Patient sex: M
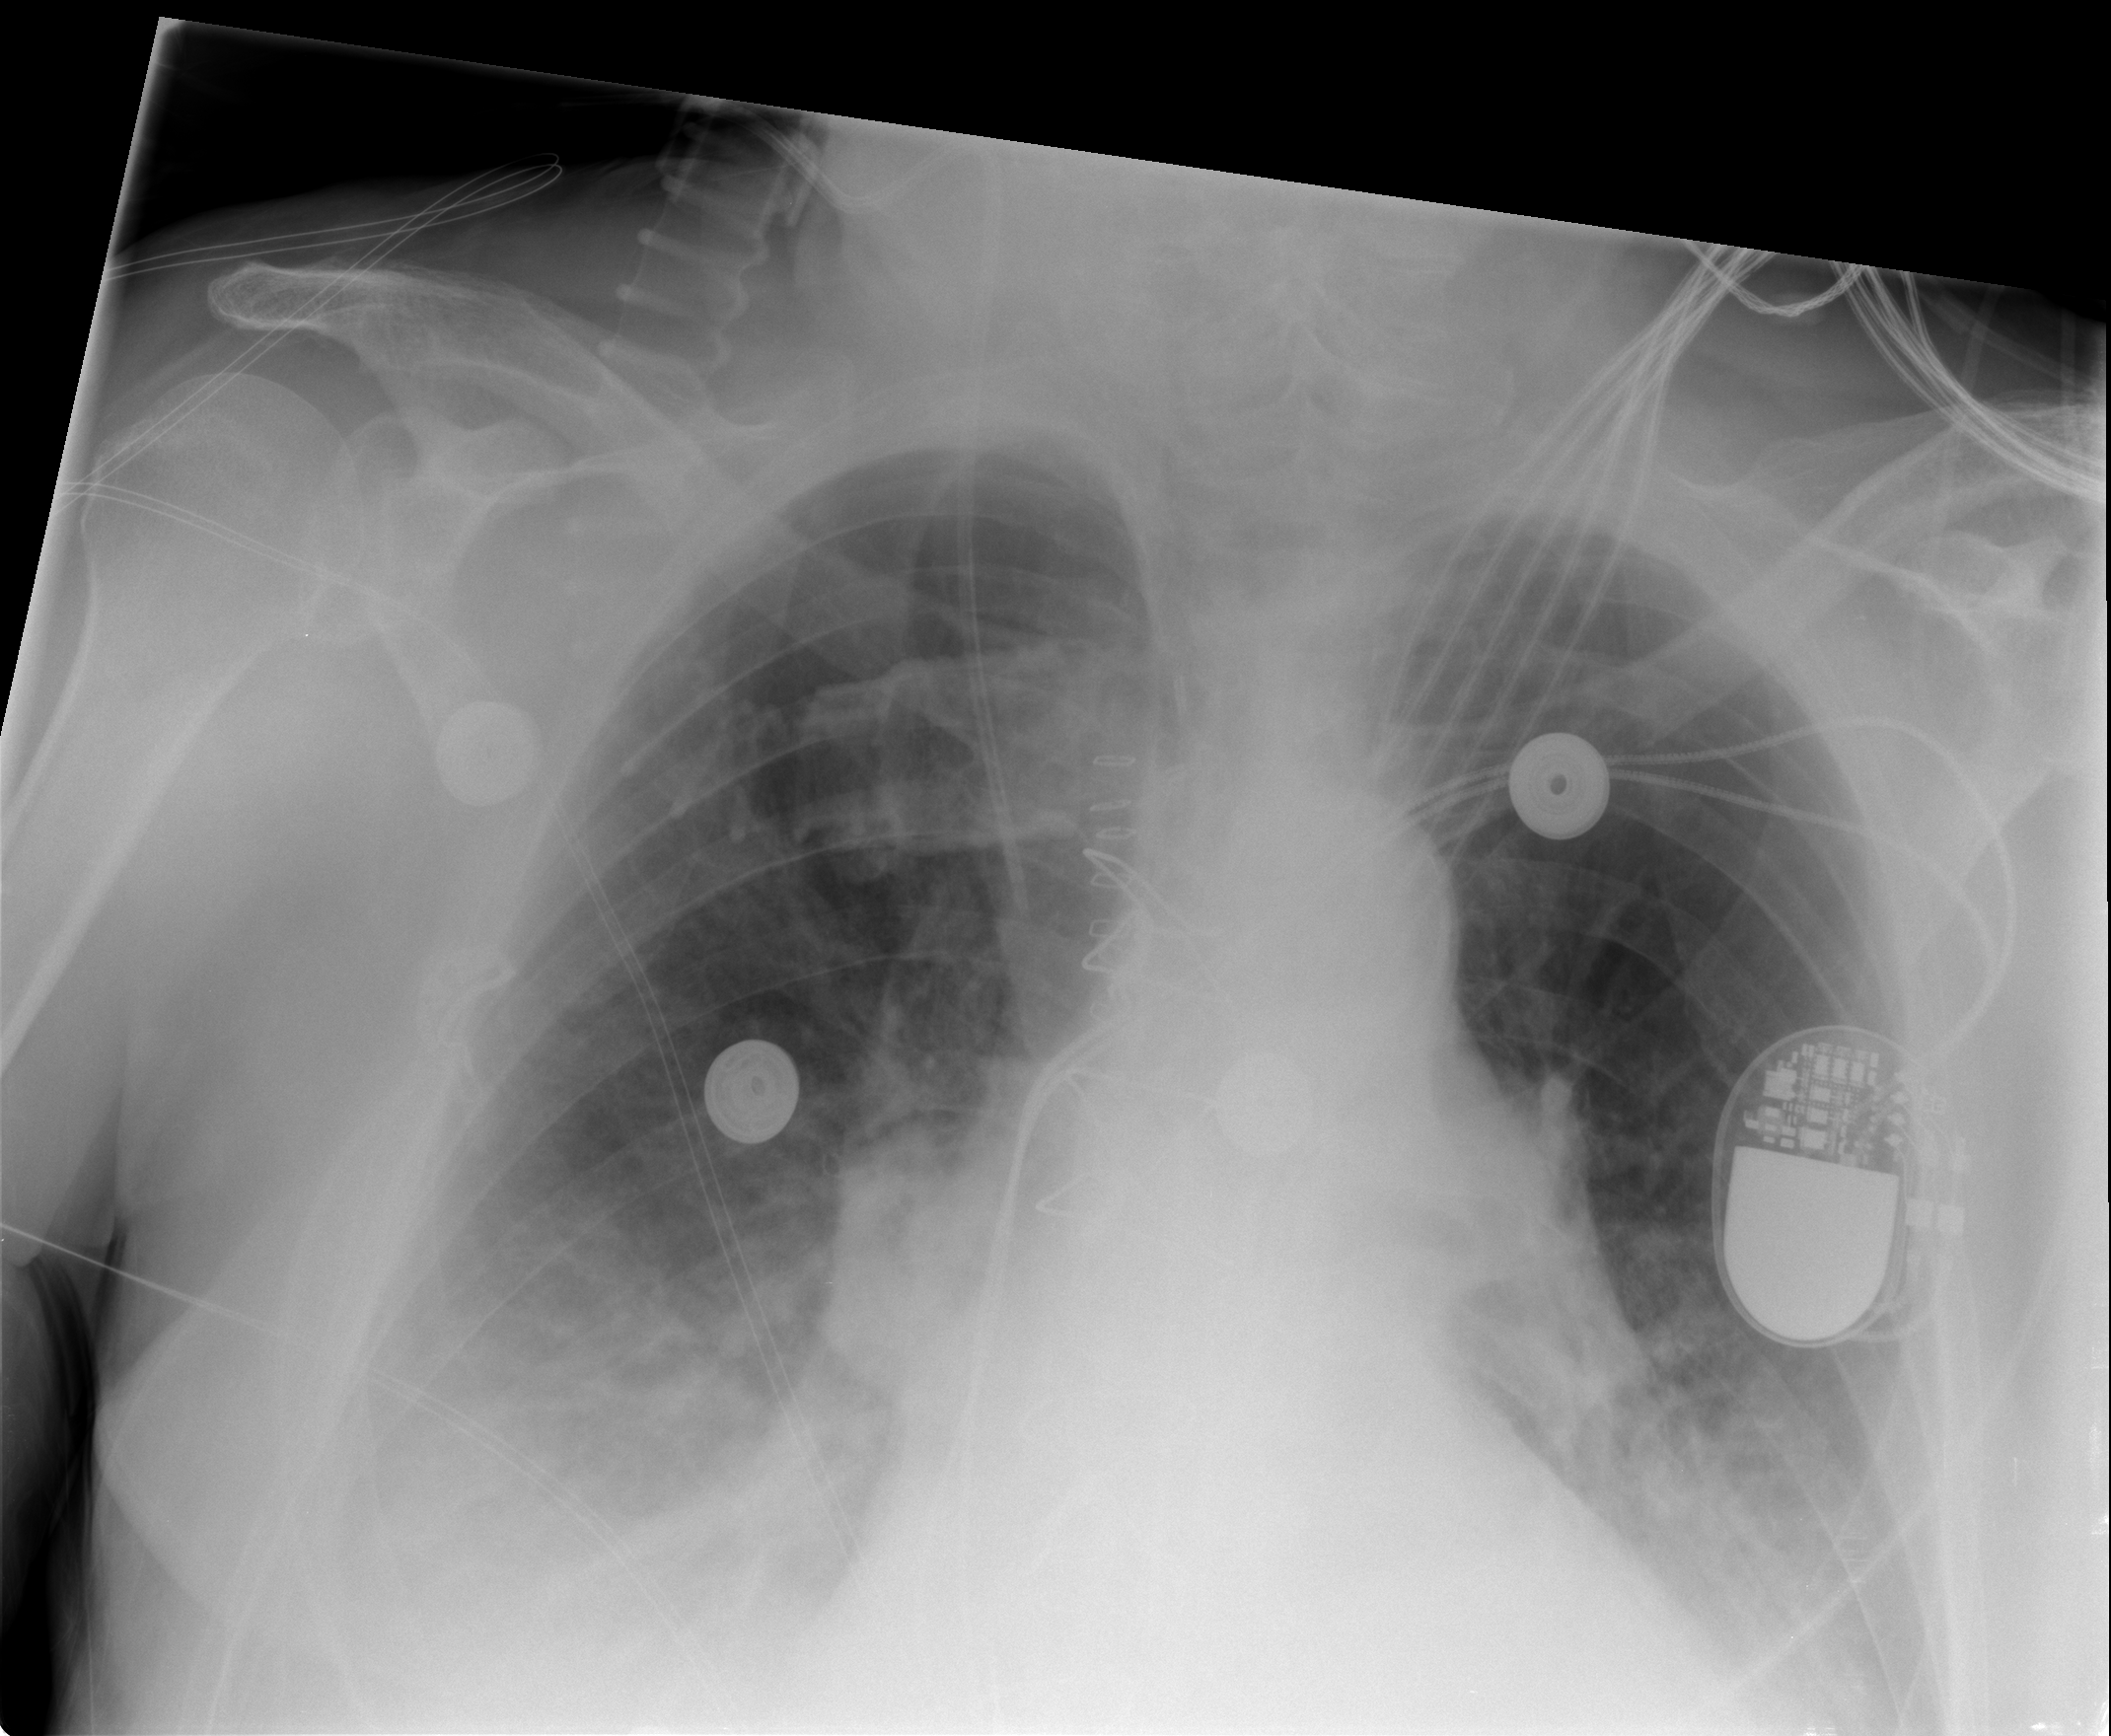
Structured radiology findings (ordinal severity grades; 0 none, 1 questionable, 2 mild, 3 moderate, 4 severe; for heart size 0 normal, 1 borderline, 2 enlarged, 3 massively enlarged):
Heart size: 0
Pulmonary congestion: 0
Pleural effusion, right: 3
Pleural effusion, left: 2
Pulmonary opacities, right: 2
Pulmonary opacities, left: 0
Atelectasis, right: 2
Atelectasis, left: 2